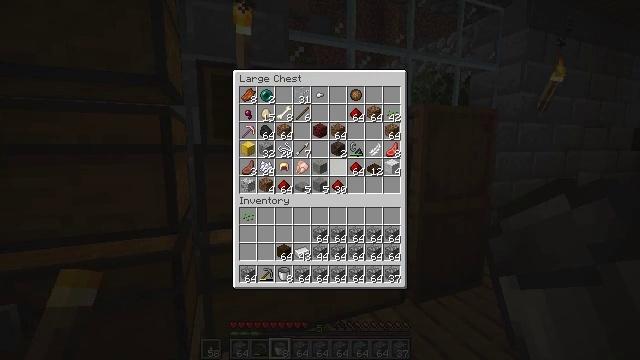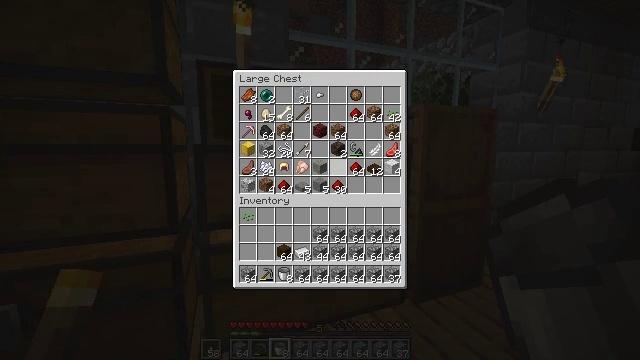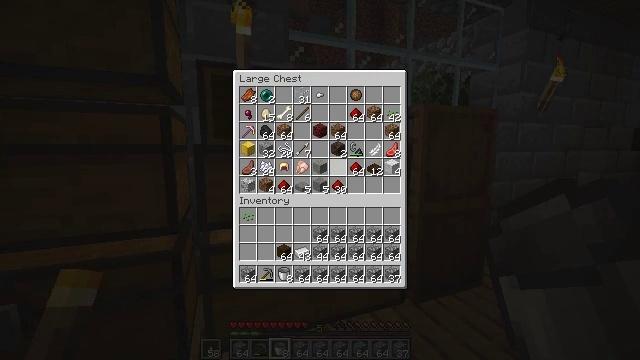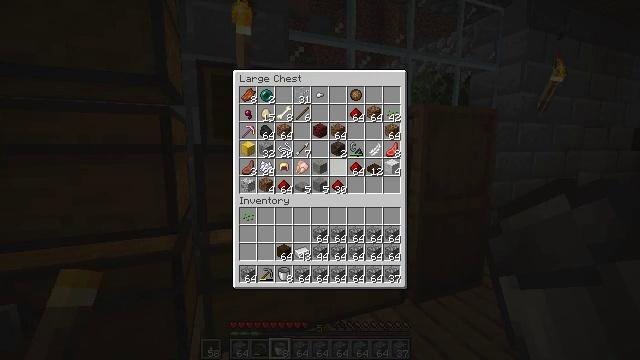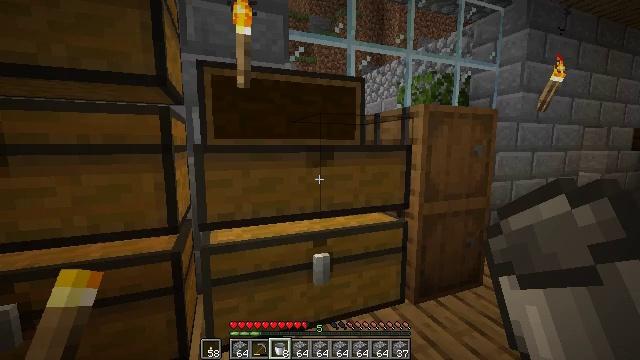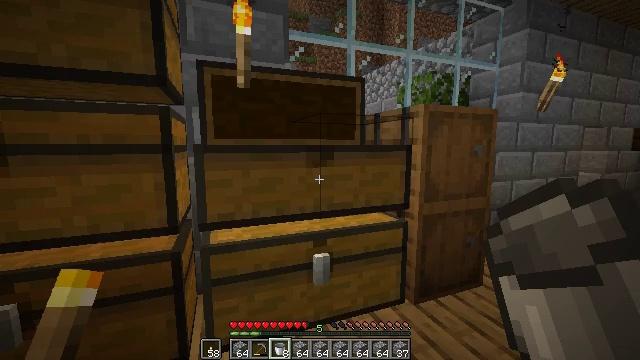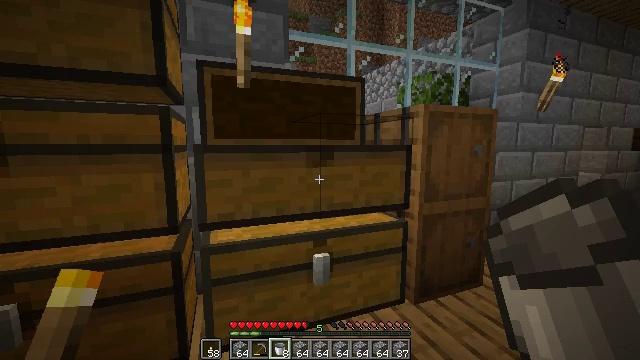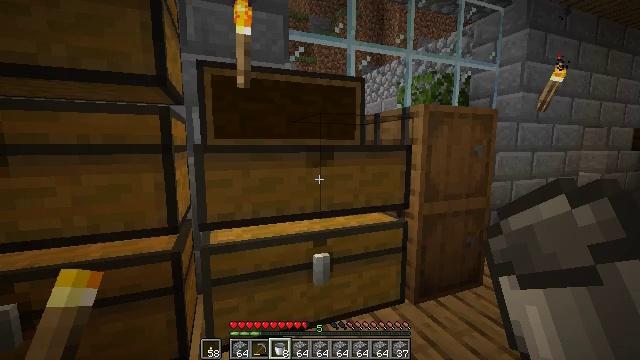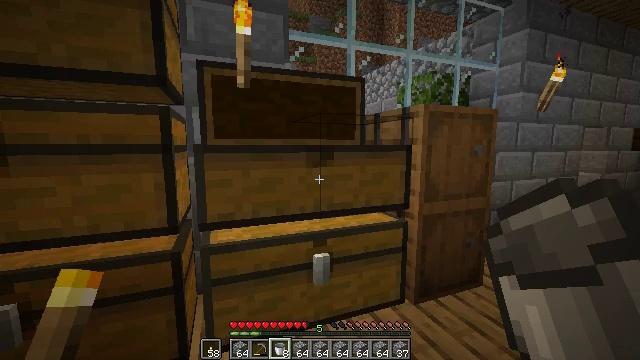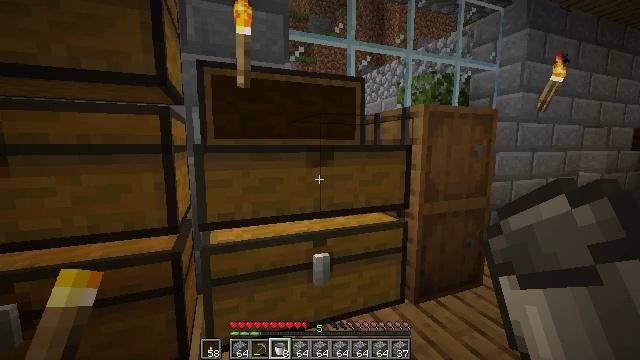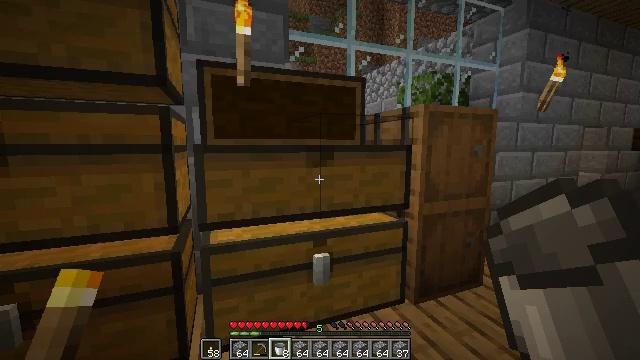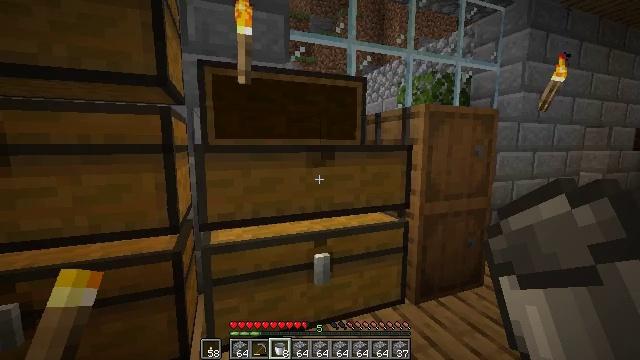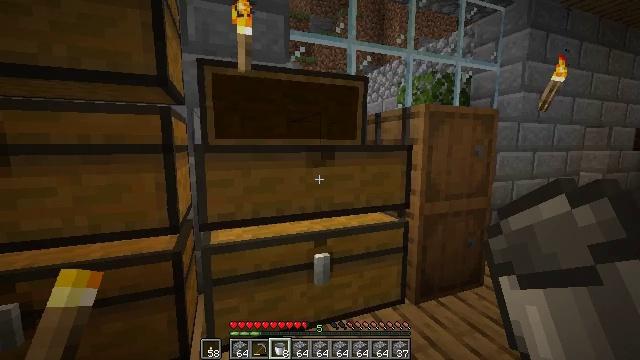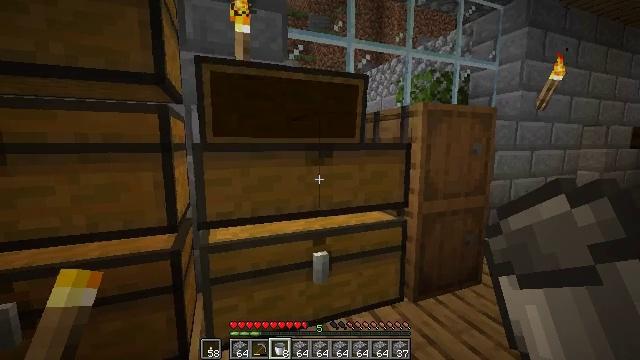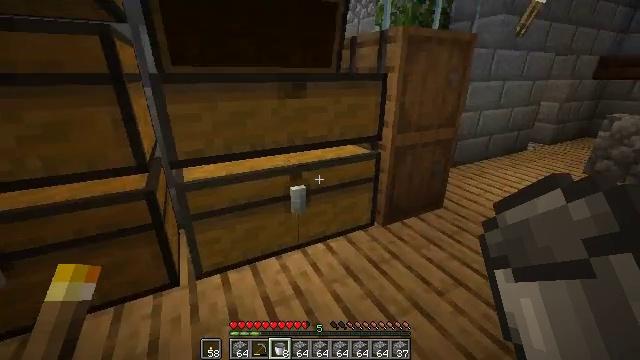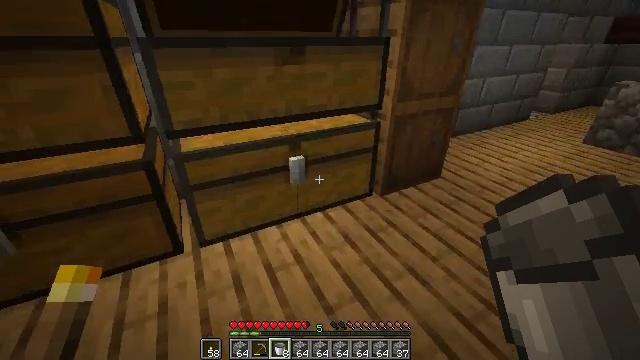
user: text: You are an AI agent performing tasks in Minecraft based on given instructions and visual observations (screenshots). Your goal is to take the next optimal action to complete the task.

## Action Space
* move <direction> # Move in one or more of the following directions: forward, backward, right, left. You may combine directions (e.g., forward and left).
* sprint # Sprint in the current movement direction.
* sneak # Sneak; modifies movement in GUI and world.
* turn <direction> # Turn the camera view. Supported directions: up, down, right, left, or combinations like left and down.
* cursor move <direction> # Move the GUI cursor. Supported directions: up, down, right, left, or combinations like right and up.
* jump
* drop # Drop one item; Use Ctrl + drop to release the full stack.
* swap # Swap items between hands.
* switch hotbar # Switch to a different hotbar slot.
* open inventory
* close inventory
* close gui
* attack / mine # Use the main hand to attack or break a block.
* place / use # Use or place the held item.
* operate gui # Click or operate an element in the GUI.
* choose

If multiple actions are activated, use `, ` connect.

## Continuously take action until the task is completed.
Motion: motion action
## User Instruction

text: Craft a dark oak trapdoor in the crafting table.
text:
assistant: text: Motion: no_op
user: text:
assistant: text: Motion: no_op
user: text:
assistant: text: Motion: no_op
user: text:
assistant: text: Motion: no_op
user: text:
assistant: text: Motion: close gui
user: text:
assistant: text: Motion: no_op
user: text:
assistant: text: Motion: no_op
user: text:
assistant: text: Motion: no_op
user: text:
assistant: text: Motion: no_op
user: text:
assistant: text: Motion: no_op
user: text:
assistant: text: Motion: no_op
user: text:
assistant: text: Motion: no_op
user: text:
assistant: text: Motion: no_op
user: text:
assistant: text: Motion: turn right and down
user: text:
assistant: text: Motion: turn down
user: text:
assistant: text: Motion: turn up
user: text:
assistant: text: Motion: turn left and up
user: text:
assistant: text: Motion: turn left and up
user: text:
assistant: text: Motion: turn up
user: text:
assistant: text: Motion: no_op
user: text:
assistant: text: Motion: no_op
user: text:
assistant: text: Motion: turn up
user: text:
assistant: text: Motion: no_op
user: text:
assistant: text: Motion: use / place
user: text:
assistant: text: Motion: use / place
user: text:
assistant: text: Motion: use / place
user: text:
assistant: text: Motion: no_op
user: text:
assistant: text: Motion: turn right
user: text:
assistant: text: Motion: cursor move right, open gui
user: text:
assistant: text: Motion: cursor move left